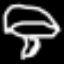
Label: mushroom